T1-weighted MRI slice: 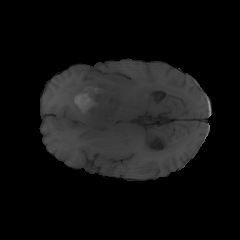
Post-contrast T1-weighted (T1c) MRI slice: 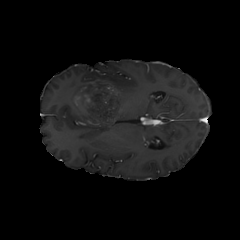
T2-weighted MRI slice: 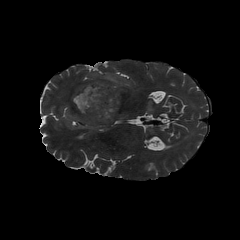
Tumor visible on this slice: yes